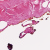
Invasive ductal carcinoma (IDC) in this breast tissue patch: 0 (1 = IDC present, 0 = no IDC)